Question: I have model generated by ADO Entity Data Model like:
'''
public partial class Category
{
public Category()
{
}
public int CategoryId { get; set; }
public string Name { get; set; }
}
'''
now I have added one property
'''
public partial class Category
{
public int EventsCount { get; set; }
}
'''
Now I am trying to map by: //this is working Query
'''
List<Category> retVal = db.Database.SqlQuery<Category>(
//retVal = db.Categories.SqlQuery(
@"SELECT c2.CategoryId,c2.Name,c1.EventsCount AS EventsCount FROM (
SELECT c.CategoryId, COUNT(c.CategoryId) AS EventsCount FROM Category c
JOIN EventCategory ec ON ec.CategoryId = c.CategoryId
JOIN (SELECT * FROM EVENT WHERE EventDateTime > DATEADD(D, 0, DATEDIFF(D, 0, GETDATE()))) e ON e.EventId = ec.EventId
WHERE c.ImportedFrom IS NULL
GROUP BY c.CategoryId) c1
join Category c2 ON c1.CategoryId = c2.CategoryId").ToList();
'''
Actual Data I get executing raw sql on Management Studio

but 'EventCounts' is always '0' with Entity Framework mapping ,
but If I map model with different Model having 'EventsCount' , then it is mapped.
like:
'''
public partial class Category
{
public Category()
{
}
public int CategoryId { get; set; }
public string Name { get; set; }
public int EventsCount { get; set; }
}
'''
now there are mapped all columns,, Any idea here, why Entity framework in not mapping partial model?
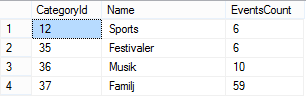
Answer: I have not got exact answer for this,
But I got solution by inheriting model than making partial class.
As EntityFramework mapp data with help of reflection and reflection cannot deal with property with partial class
check this
<URL>
so what I did is:
first make anther class with inheriting class generated by EF, and add property that we want.
'''
public partial class CategoryEx:Category
{
public int EventsCount { get; set; }
}
'''
and definitely,
'''
List<CategoryEx> retVal = db.Database.SqlQuery<Category>(
//retVal = db.Categories.SqlQuery(
@"SELECT c2.CategoryId,c2.Name,c1.EventsCount AS EventsCount FROM (
SELECT c.CategoryId, COUNT(c.CategoryId) AS EventsCount FROM Category c
JOIN EventCategory ec ON ec.CategoryId = c.CategoryId
JOIN (SELECT * FROM EVENT WHERE EventDateTime > DATEADD(D, 0, DATEDIFF(D, 0, GETDATE()))) e ON e.EventId = ec.EventId
WHERE c.ImportedFrom IS NULL
GROUP BY c.CategoryId) c1
join Category c2 ON c1.CategoryId = c2.CategoryId").ToList();
'''
now 'EventsCount' is there.
I have no idea but it may be helpful for somebody.